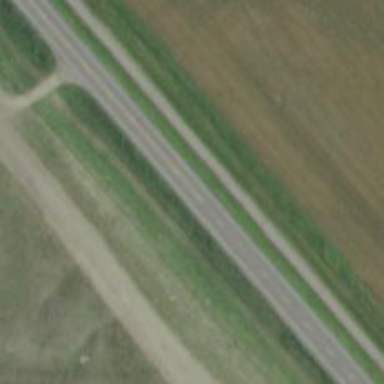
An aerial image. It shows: Secondary road with asphalt surface.